Question: I am reconstructing a massive collection of medical modules that were created in Flash. All of the modules are being redesigned for cross platform enjoyment (). I have been searching for a library or plugin that will add arrows(with rollover capabilities) and text above an image when the user clicks a button. I have had little luck.
The closest package I have found is <URL>, but it's still not what I am looking for. They are asking for too much money for maximum development capabilities. I was really hoping to find a JQuery plugin or javascript library that would allow me to fully customize the interface. Here is a screenshot of an module:

The red arrow corresponds to the link selected on the left. The new design is much more appealing but the underlying idea is the same, click buttons point to the objects.
If there is no such library or plugin should I create a simple javascript image viewer and store overlay coordinates in a database? Or is that overkill? I have hunderds of these things to do... maybe thousands :( Any help/direction would be greatly appreciated.
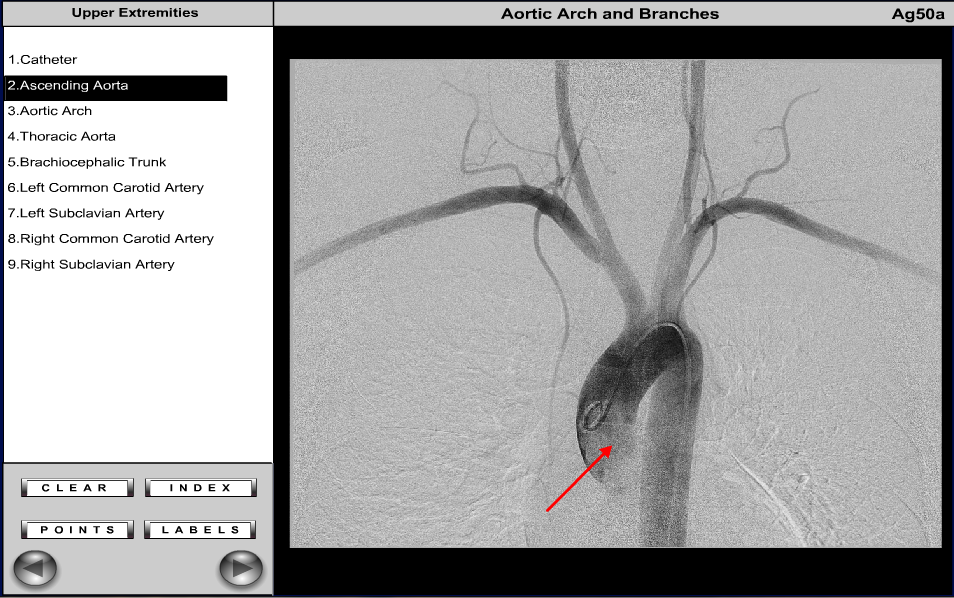
Answer: What you are asking for is provided by CSS, which enables one to place text directly on top of an image or other rendered HTML. The key CSS properties to investigate are:
- <URL> to specifying layering/order